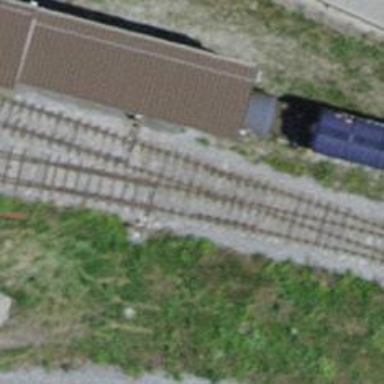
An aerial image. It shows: Railway switch.